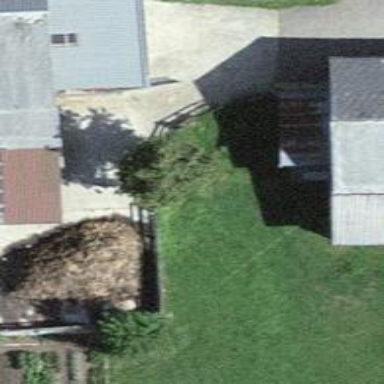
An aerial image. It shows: Farm.